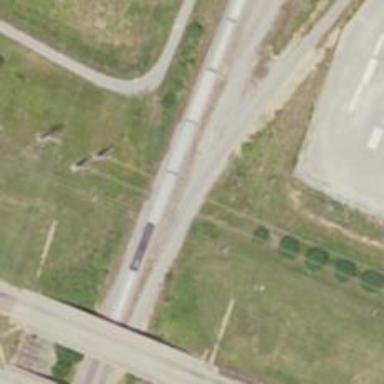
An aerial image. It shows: Rail spur service.